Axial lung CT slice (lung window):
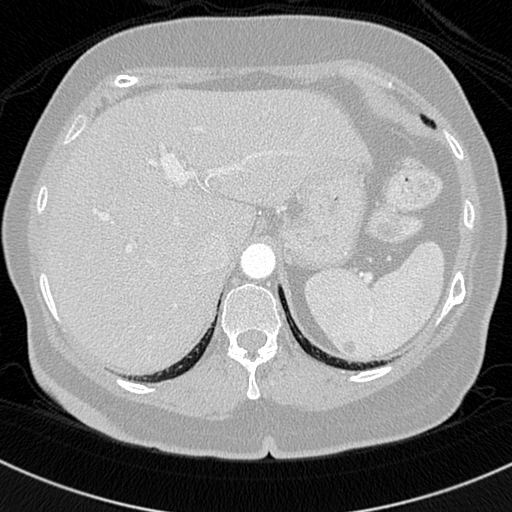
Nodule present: no